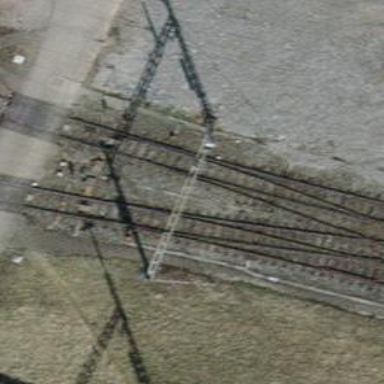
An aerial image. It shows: Railway yard with one track in service.